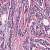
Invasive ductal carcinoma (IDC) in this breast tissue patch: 1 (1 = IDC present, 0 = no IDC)